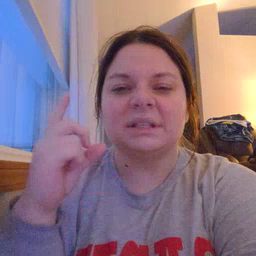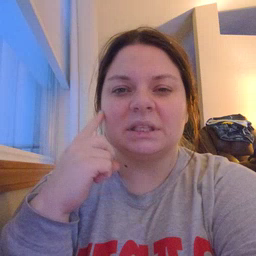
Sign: ear